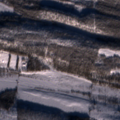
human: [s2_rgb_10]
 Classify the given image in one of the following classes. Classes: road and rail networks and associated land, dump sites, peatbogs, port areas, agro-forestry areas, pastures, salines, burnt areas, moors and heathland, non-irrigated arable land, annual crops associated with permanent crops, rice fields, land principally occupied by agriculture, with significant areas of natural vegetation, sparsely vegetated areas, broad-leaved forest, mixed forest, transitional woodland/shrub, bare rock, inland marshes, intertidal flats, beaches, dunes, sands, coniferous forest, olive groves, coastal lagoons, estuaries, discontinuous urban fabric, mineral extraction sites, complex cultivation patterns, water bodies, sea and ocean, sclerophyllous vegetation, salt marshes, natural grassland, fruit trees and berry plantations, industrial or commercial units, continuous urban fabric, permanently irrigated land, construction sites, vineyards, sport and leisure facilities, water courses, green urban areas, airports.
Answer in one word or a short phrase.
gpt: mixed forest, transitional woodland/shrub